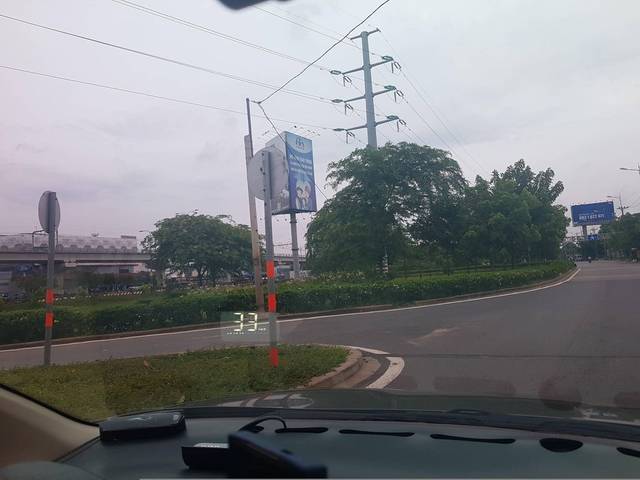
Region: Vietnam
Coordinates: 10.809, 106.757